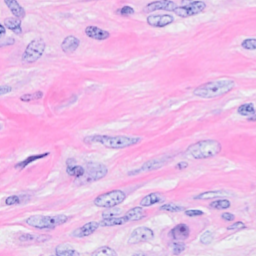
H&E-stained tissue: Breast